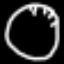
Label: clock